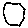
Label: hexagon